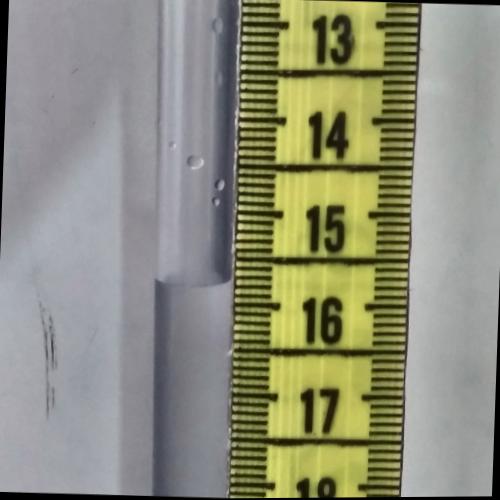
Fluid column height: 15.7 cm